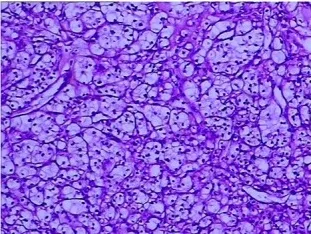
A pathological study of the mass on the left kidney confirmed it as renal cell carcinoma, clear cell type. (B) High magnification. The cells have a clear cytoplasm, surrounded by a distinct cell membrane, and contain round and uniform nuclei.
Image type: pathology (h&e)